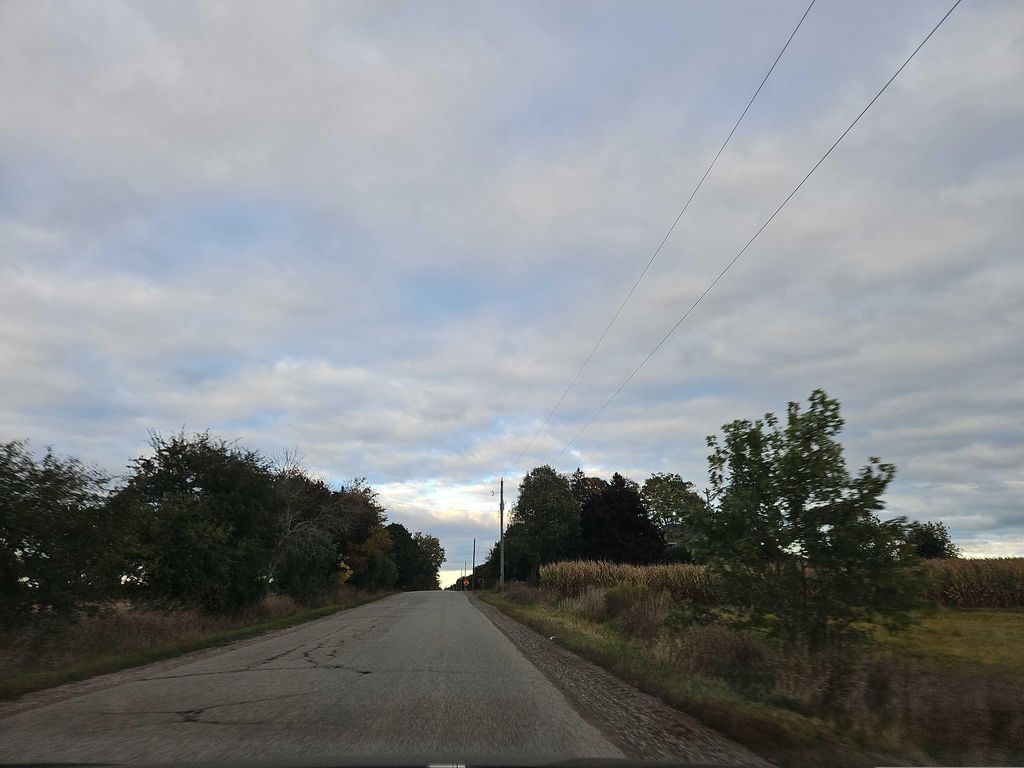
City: kitchener-waterloo